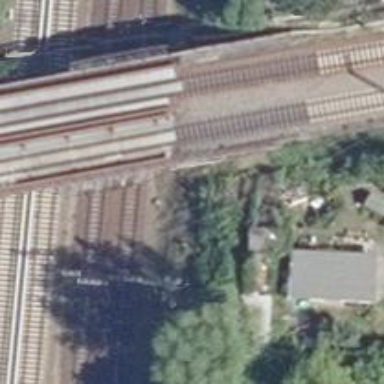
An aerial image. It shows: Bridge over railway with electrified contact lines.